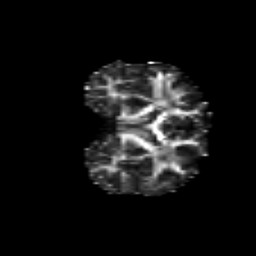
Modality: FA
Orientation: coronal
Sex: female
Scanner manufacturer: siemens
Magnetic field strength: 3 T
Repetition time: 5 s
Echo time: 0.071 s